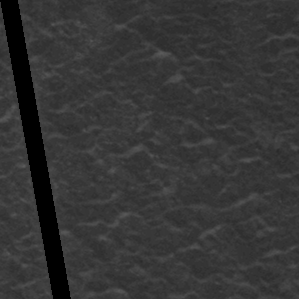
Label: frost